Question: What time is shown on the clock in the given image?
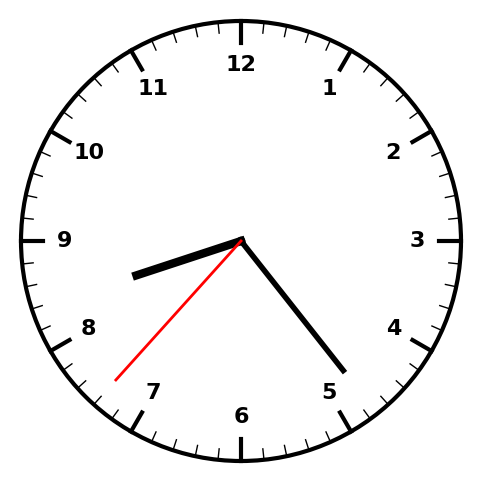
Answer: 08:23:37